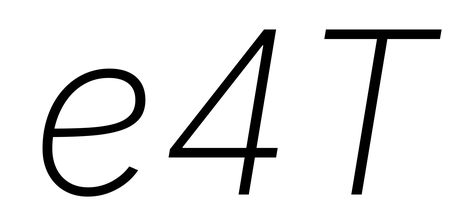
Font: Inter-Italic_ExtraLight_Italic